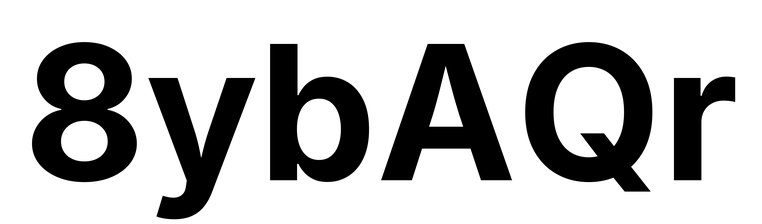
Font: Inter_Bold